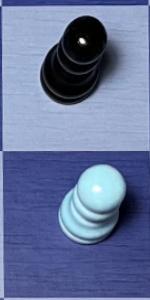
Label: Pawn_White